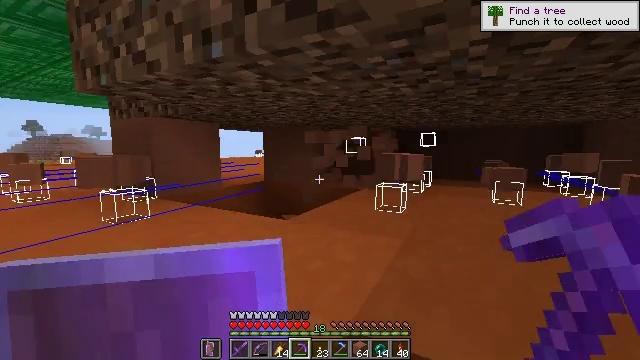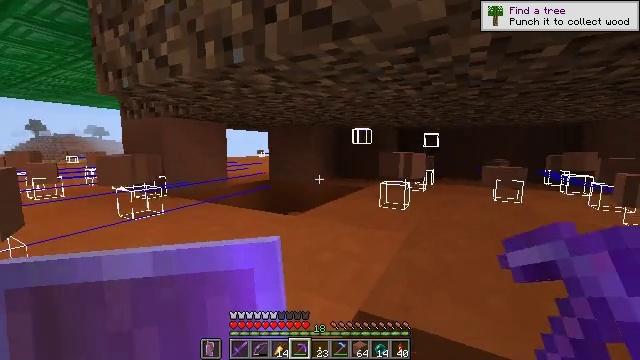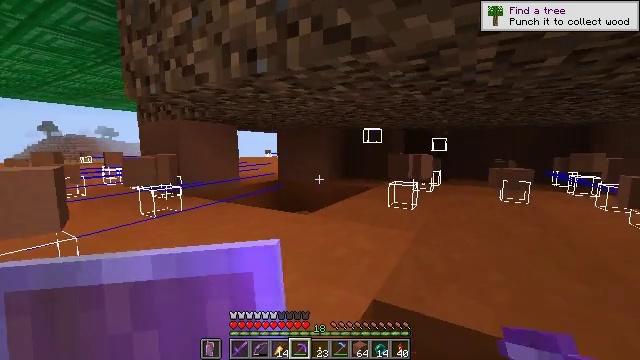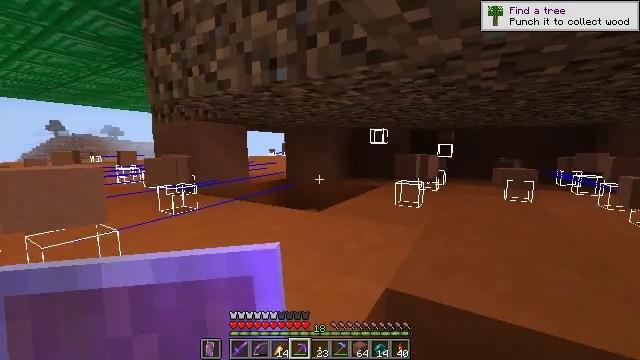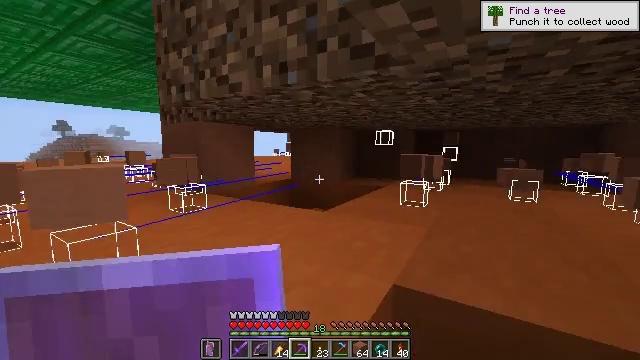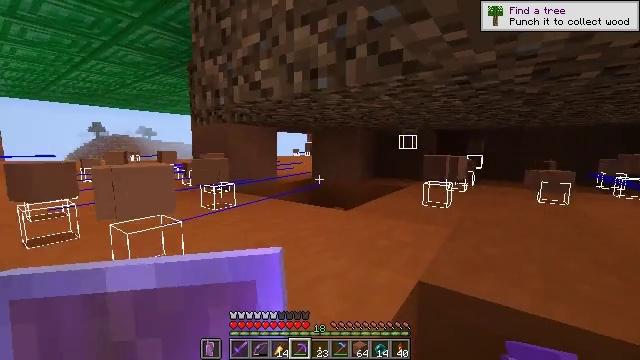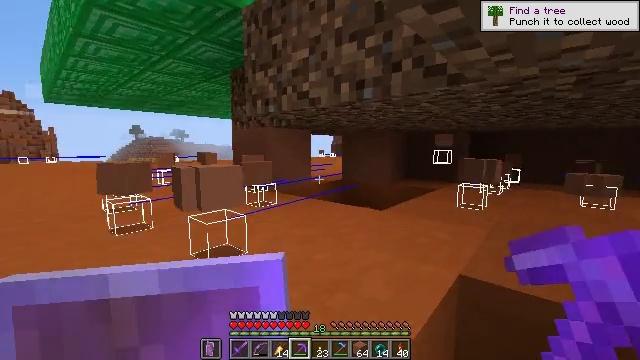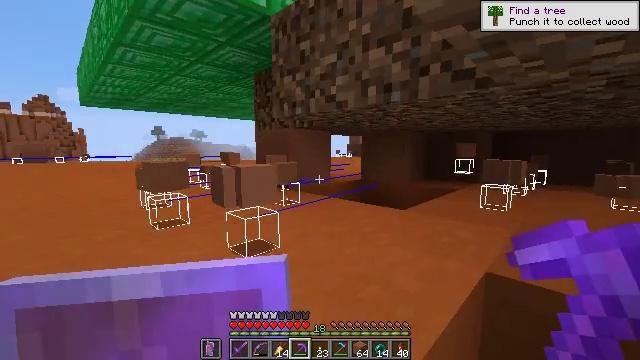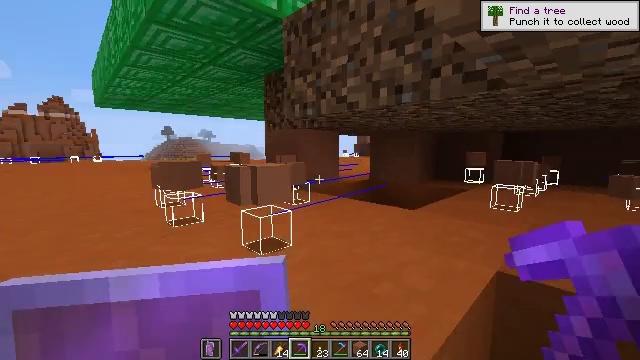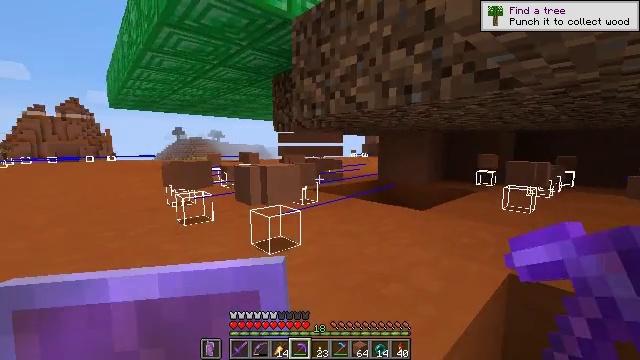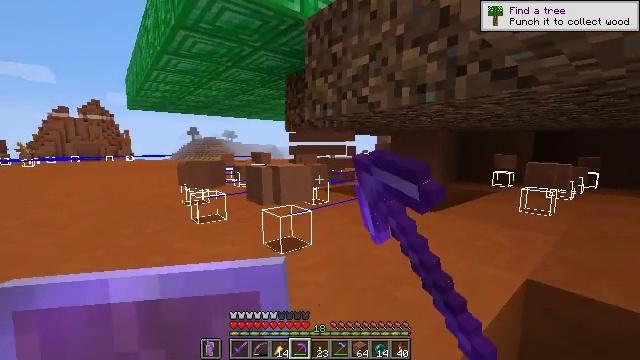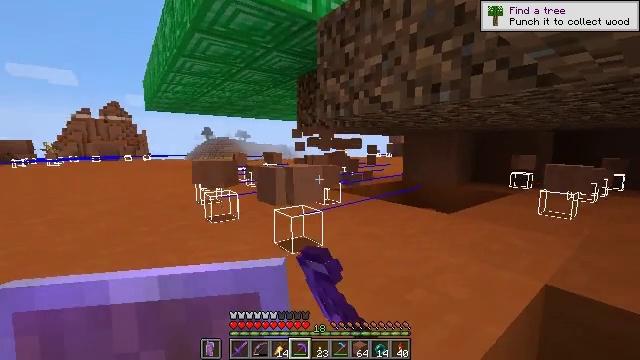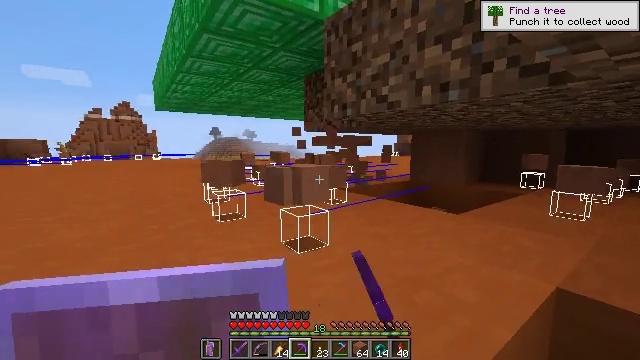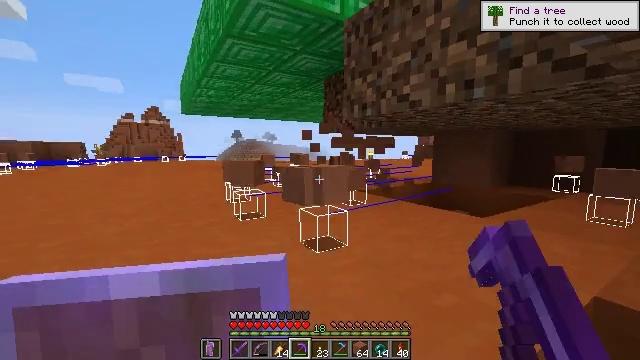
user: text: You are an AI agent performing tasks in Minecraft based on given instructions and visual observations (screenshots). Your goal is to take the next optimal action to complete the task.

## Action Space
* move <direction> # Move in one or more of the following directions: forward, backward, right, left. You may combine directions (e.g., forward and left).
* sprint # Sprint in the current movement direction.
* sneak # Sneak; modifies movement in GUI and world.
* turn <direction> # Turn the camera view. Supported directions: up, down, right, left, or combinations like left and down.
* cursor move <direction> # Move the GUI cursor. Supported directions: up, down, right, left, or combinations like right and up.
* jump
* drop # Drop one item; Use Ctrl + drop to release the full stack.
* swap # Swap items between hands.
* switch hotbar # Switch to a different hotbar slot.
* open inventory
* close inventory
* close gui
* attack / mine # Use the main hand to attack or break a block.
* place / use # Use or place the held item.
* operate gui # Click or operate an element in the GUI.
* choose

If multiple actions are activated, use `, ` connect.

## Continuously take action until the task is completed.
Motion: motion action
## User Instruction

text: Dig up the terracotta.
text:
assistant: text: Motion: move left, attack / mine
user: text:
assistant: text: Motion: move left, turn left, attack / mine
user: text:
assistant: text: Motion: move left, attack / mine
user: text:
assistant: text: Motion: move left, attack / mine
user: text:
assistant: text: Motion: move left, turn left, attack / mine
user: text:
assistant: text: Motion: move left, turn left, attack / mine
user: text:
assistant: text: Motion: move left, turn left, attack / mine
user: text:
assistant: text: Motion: move left, turn left, attack / mine
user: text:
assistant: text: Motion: move left, turn left, attack / mine
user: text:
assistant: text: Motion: move left, turn left, attack / mine
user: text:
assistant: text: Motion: move left, turn left, attack / mine
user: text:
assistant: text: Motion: move left, turn left, attack / mine
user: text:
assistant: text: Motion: turn left, attack / mine
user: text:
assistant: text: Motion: no_op